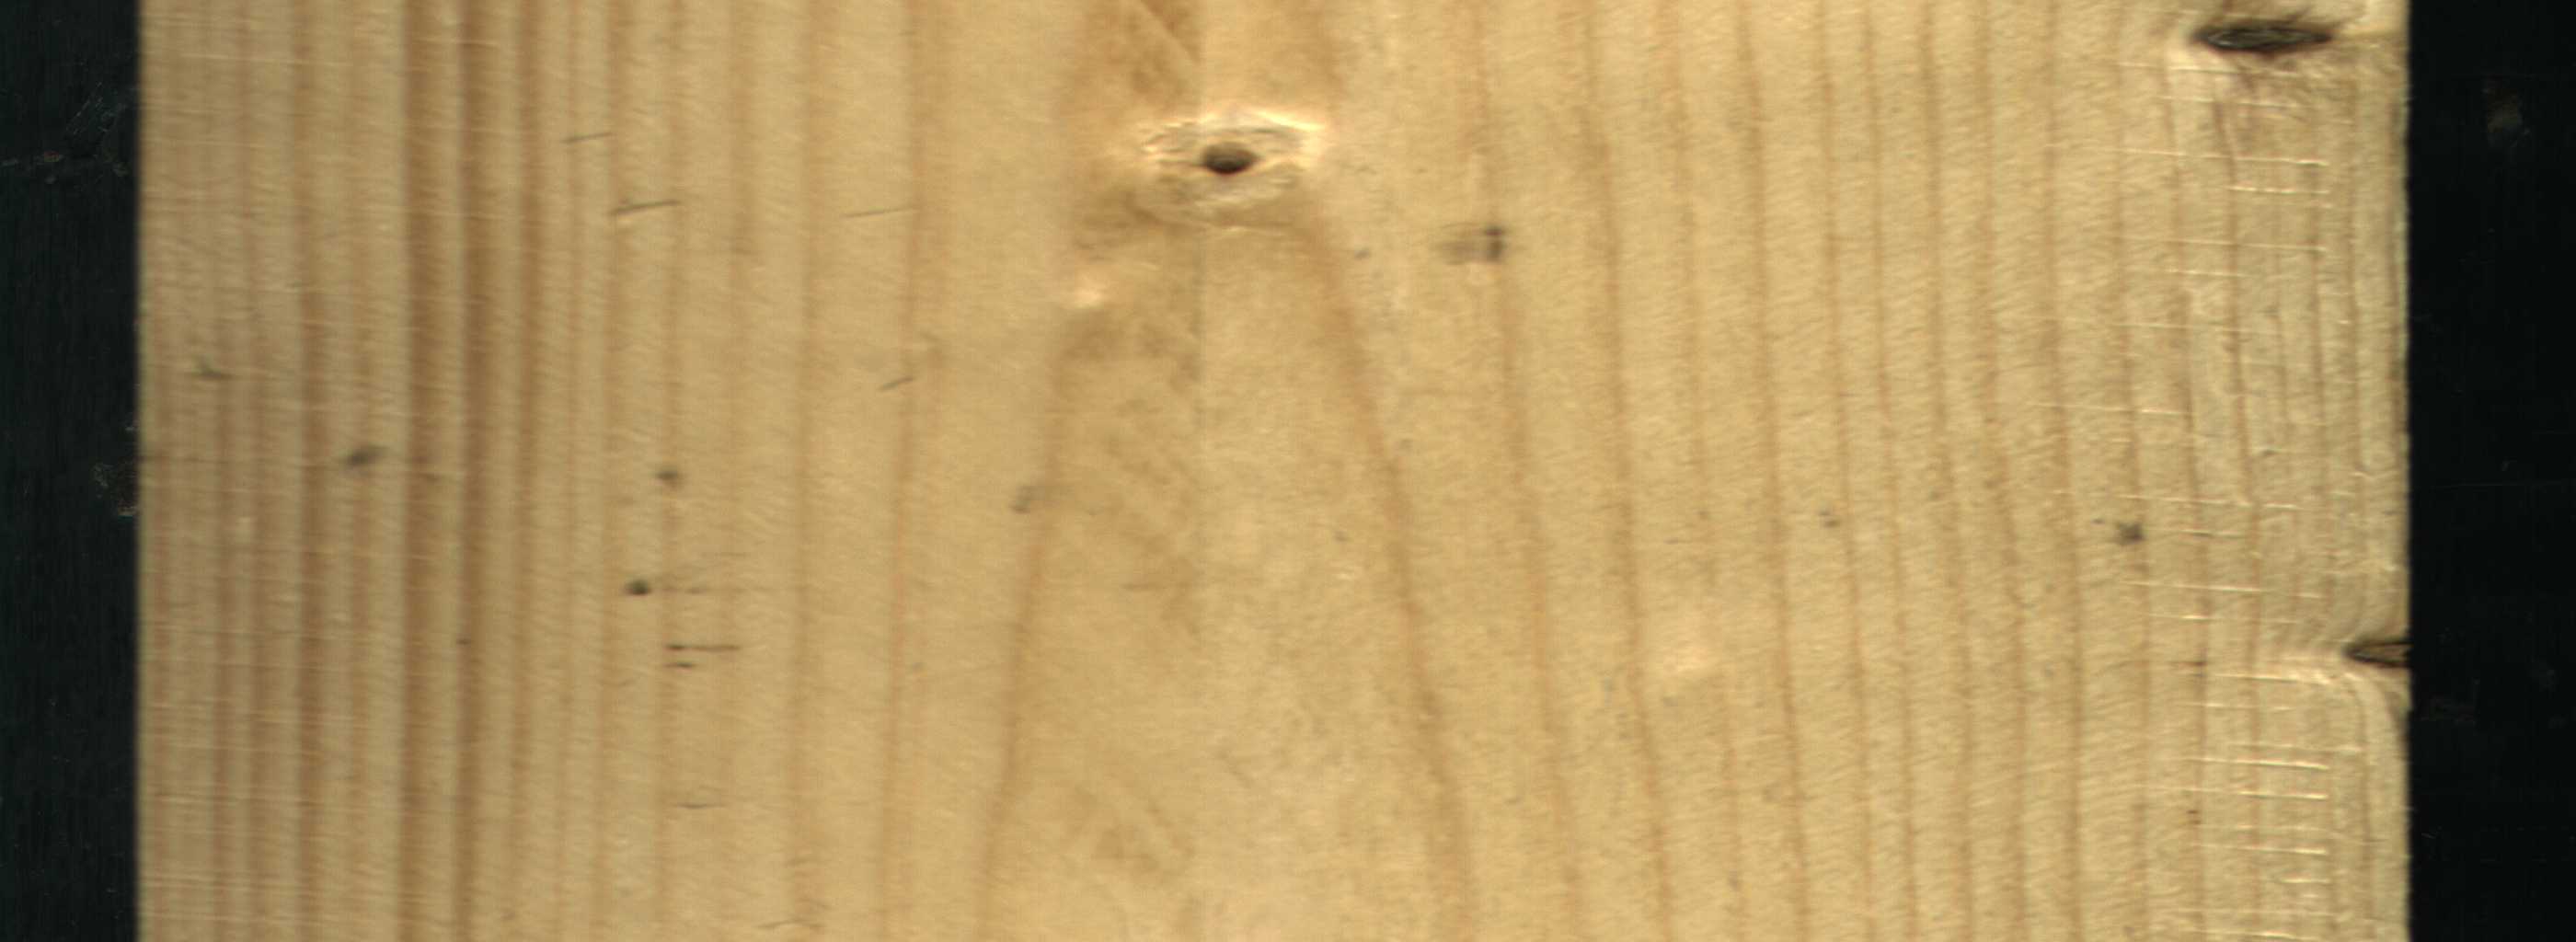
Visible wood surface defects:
Dead_Knot
Live_Knot
Live_Knot